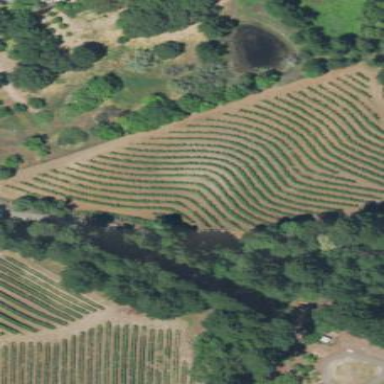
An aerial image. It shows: Vineyard with wine grapes as the main crop.